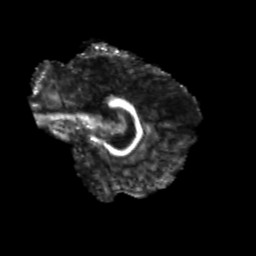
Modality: FA
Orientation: sagittal
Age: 24
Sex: male
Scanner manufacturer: siemens
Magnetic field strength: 3 T
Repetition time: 3.5 s
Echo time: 0.104 s